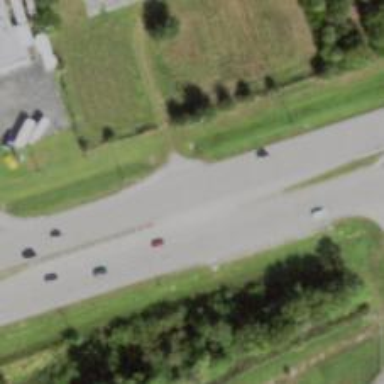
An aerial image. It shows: Trunk link highway.